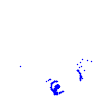
Particle: electron